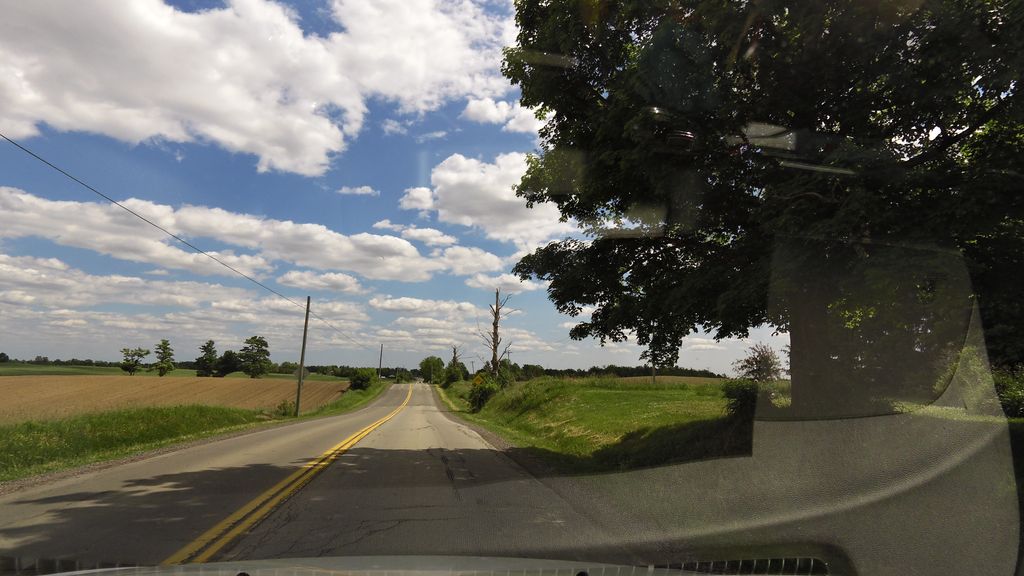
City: hamilton